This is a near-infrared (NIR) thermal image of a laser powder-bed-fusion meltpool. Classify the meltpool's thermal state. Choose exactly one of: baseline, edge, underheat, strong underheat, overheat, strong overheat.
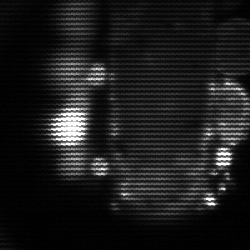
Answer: strong underheat